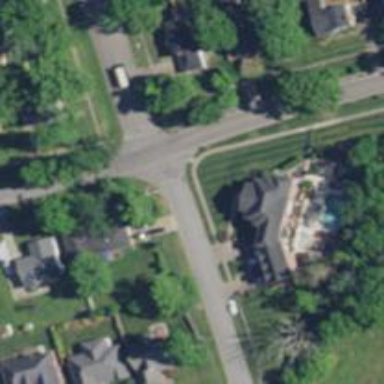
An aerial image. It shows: Residential road.